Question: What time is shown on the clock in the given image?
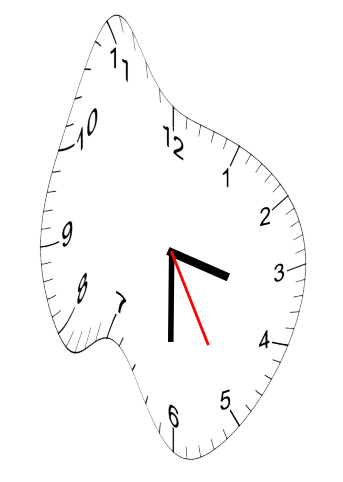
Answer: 03:30:25